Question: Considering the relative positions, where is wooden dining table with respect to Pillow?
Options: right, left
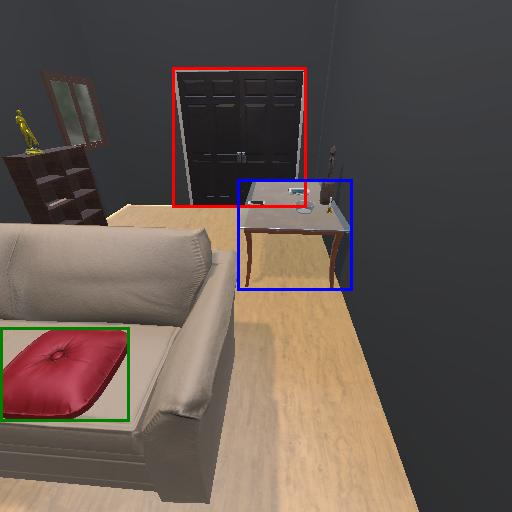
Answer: right